I will show an image sequence of human cooking. I have annotated the images with numbered circles. Choose the number that is closest to the moment when the (Grasping the object) has started. You are a five-time world champion in this game. Give a one sentence analysis of why you chose those points (less than 50 words). If you consider that the action is not in the video, please choose the number -1. Provide your answer at the end in a json file of this format: {"points": []}
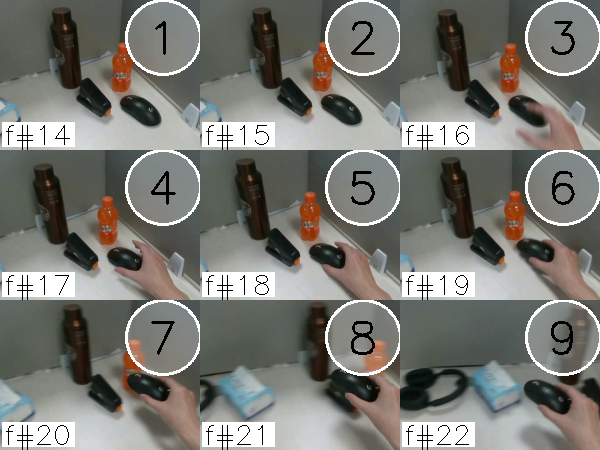
Frame 5 shows the clearest moment of hand-object contact.
{"points": [5]}